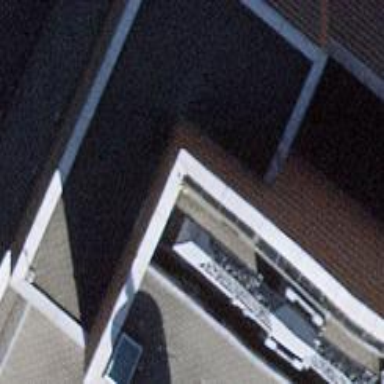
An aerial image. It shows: Part of building with flat gray roof.